Interaction volume radius: 10 \u00c5
Interaction volume height: 25 \u00c5
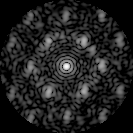
Disorder parameter: 0.5674